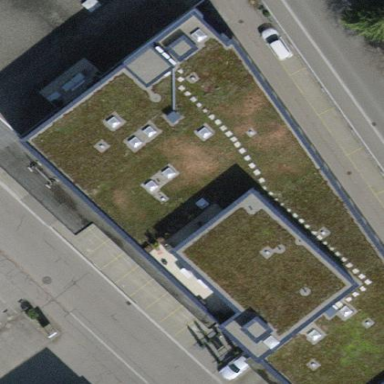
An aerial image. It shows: Office building.